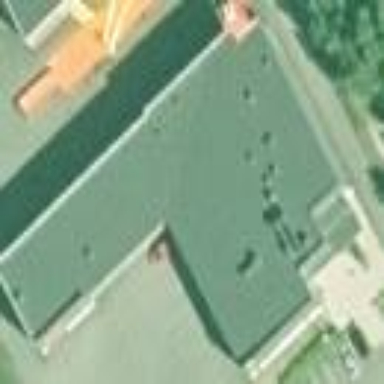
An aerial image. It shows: Fire station building.